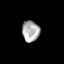
Tissue: prostate
Cell type: Epithelial cells
Senescence score: 0.7131
Nuclear area (px): 360
Mean DAPI intensity: 171.181